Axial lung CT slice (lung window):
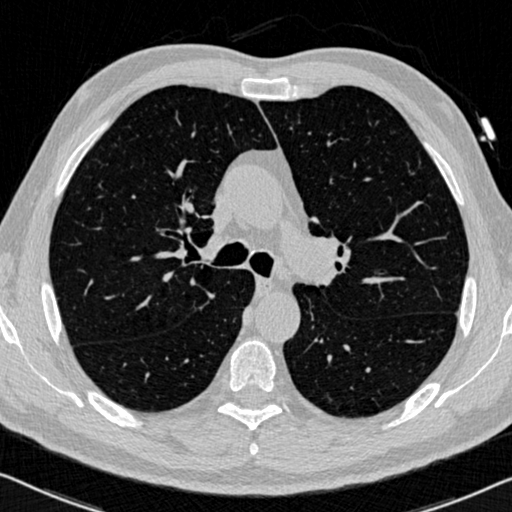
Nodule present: no